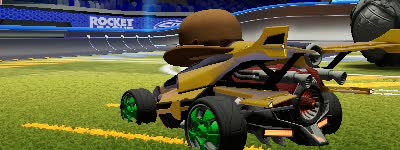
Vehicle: aftershock